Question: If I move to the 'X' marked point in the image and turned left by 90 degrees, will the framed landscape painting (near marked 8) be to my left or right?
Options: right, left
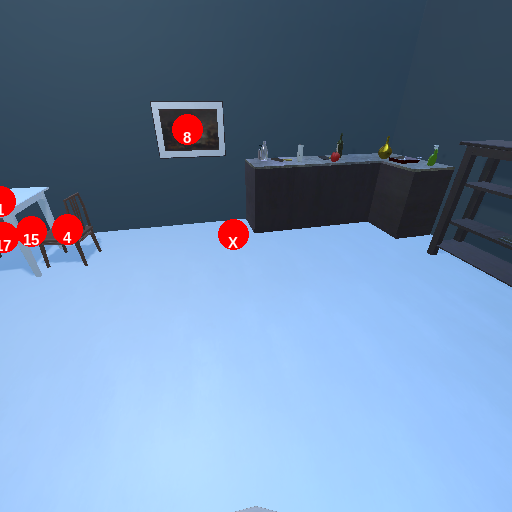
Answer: right